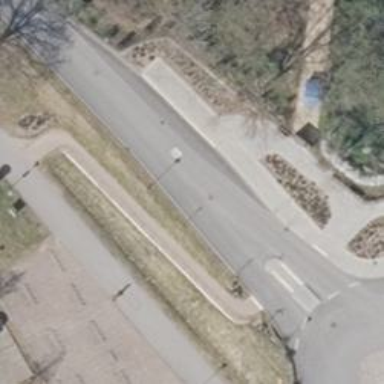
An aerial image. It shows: Residential road with asphalt surface.